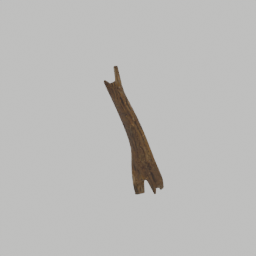
Label: nature